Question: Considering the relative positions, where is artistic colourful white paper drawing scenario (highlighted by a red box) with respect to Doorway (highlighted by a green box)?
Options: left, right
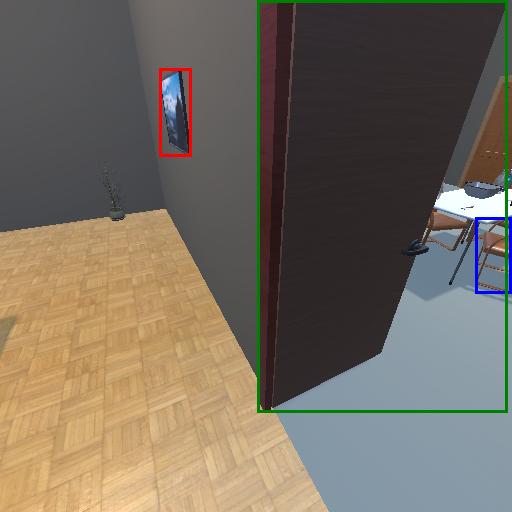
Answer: left